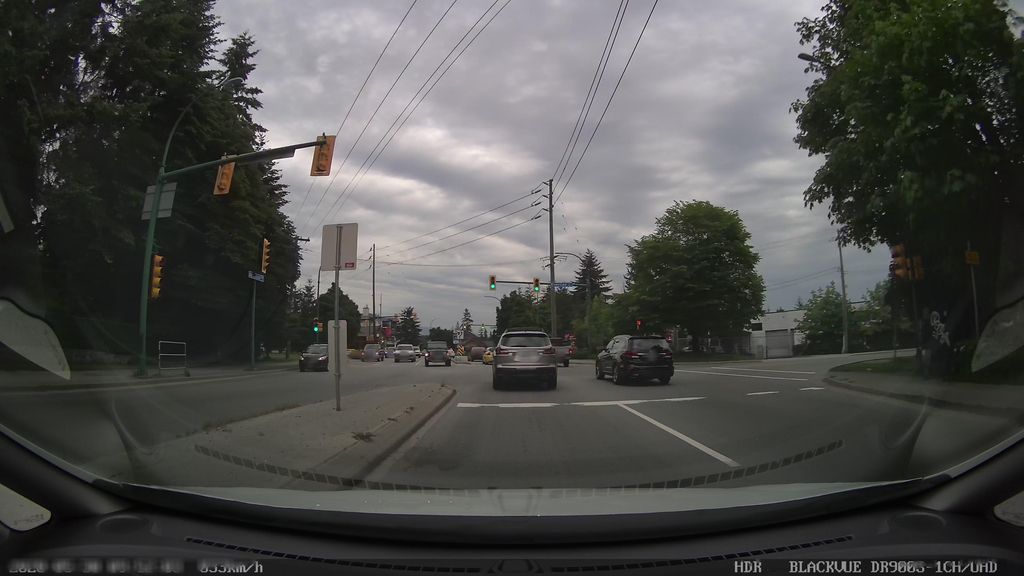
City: vancouver